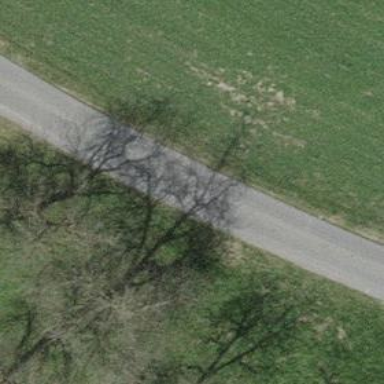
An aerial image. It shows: Unclassified road with asphalt surface.